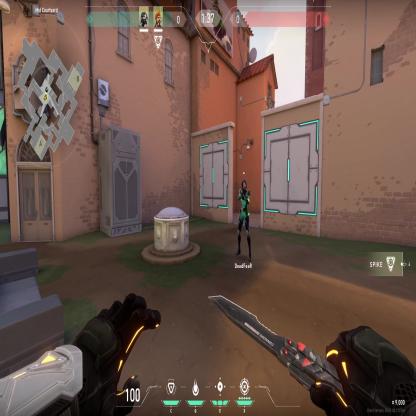
Label: teammate